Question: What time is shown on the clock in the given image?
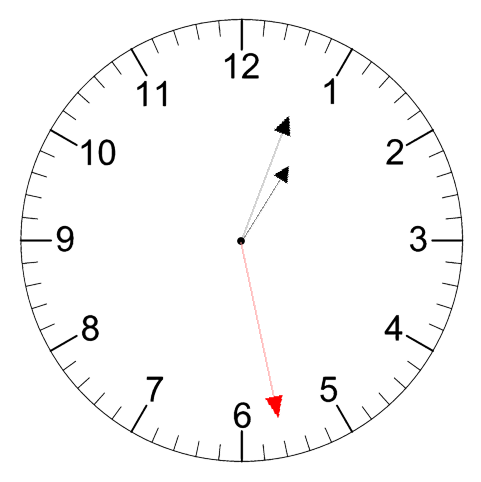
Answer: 01:03:28